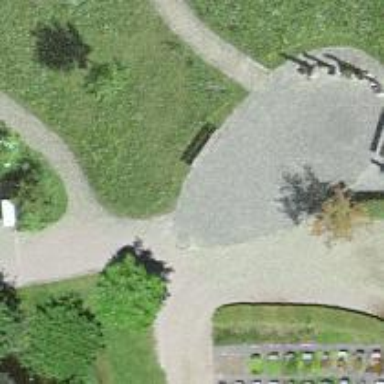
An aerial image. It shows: Bench.